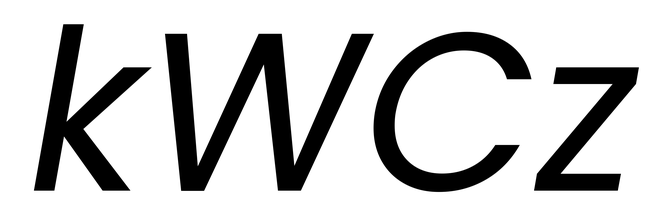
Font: Poppins-Italic